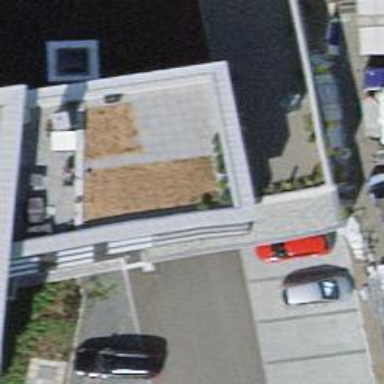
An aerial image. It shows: Parking entrance.